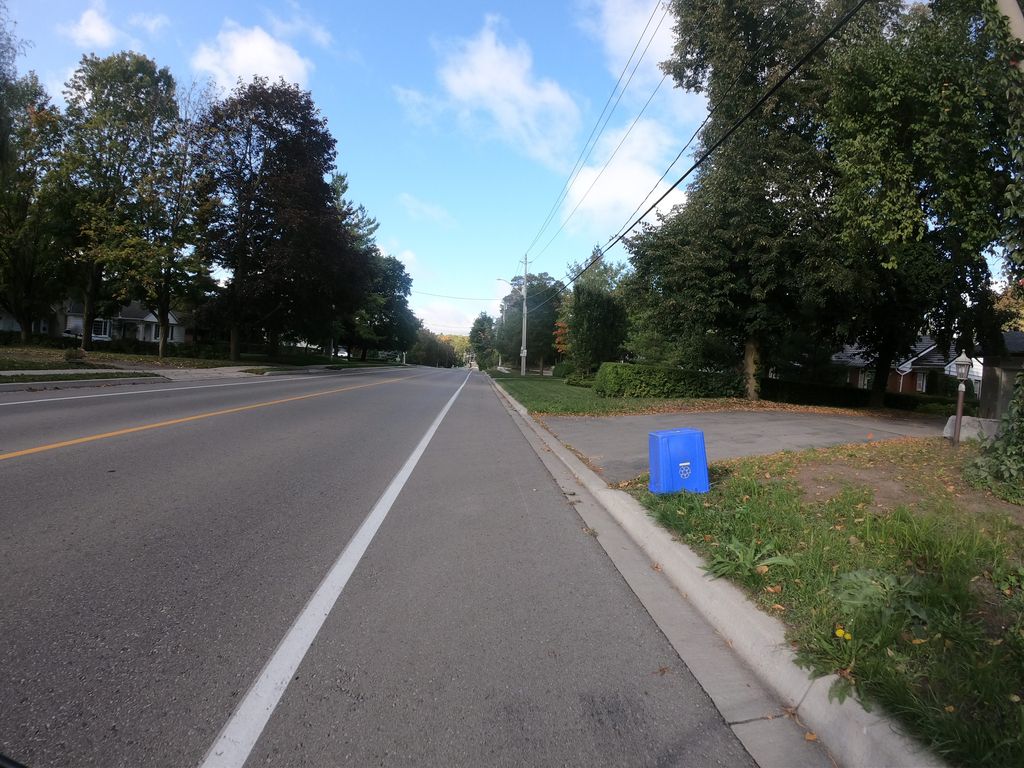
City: kitchener-waterloo